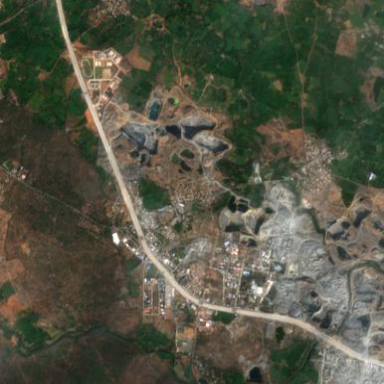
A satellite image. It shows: Quarry area.